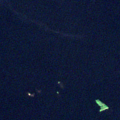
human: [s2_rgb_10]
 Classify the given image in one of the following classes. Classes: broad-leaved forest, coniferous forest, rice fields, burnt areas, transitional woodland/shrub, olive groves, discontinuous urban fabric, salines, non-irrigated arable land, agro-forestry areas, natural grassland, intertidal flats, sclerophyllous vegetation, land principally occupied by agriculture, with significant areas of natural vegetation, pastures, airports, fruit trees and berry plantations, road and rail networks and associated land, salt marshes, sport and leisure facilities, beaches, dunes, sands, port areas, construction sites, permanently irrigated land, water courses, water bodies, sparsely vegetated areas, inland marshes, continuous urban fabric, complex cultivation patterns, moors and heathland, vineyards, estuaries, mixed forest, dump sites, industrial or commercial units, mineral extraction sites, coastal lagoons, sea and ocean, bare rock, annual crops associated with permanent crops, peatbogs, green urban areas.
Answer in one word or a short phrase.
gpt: water bodies